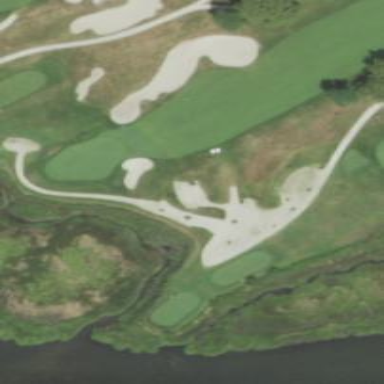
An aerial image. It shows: Golf bunker filled with sandy terrain.